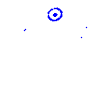
Particle: kaon